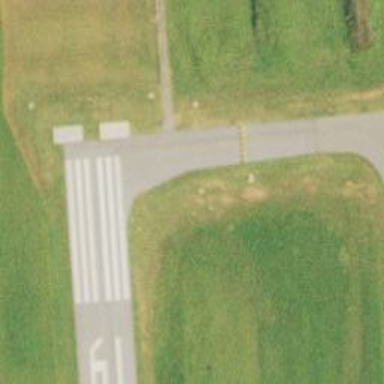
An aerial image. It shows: View of taxiway at the airport.